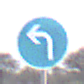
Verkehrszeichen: VorgeschriebeneFahrtrichtungLinks
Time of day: SunriseSunset
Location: Outdoor (Nature)
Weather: Clear
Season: NotSpecified
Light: Natural